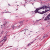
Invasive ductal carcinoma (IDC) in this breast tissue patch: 0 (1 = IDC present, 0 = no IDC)